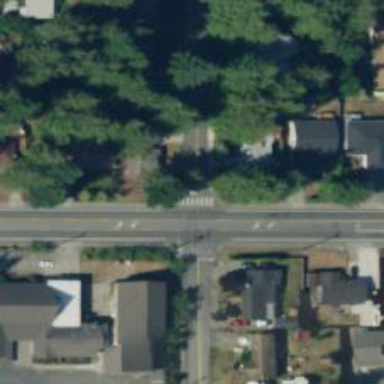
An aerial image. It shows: Stop road.